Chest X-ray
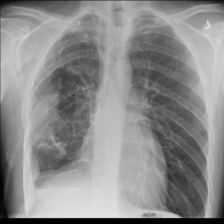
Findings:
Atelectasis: negative
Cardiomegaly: negative
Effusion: negative
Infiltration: negative
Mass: negative
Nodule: negative
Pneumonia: negative
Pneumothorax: positive
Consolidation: negative
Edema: negative
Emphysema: negative
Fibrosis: negative
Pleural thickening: negative
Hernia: negative